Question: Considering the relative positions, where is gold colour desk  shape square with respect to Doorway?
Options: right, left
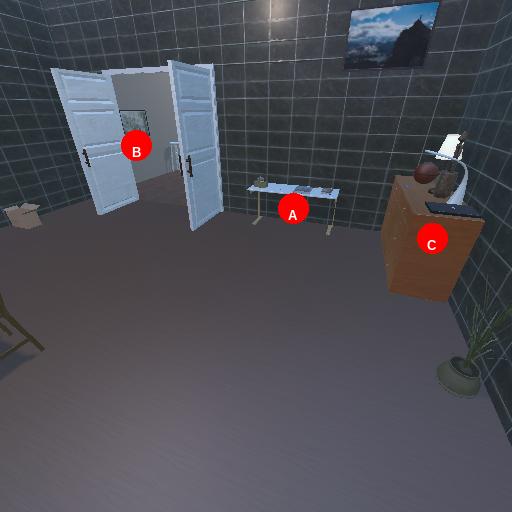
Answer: right